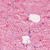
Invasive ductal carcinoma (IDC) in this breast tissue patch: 0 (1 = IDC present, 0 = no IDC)